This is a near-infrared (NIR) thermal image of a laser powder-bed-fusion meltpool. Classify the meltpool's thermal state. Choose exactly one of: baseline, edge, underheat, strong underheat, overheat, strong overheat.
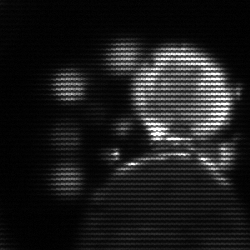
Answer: edge